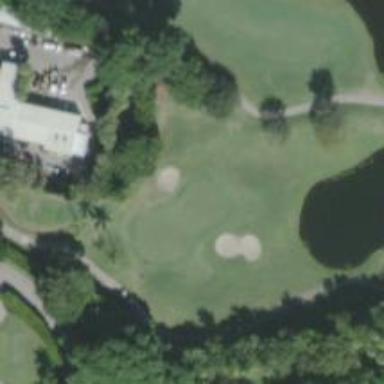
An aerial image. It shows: Golf hole.